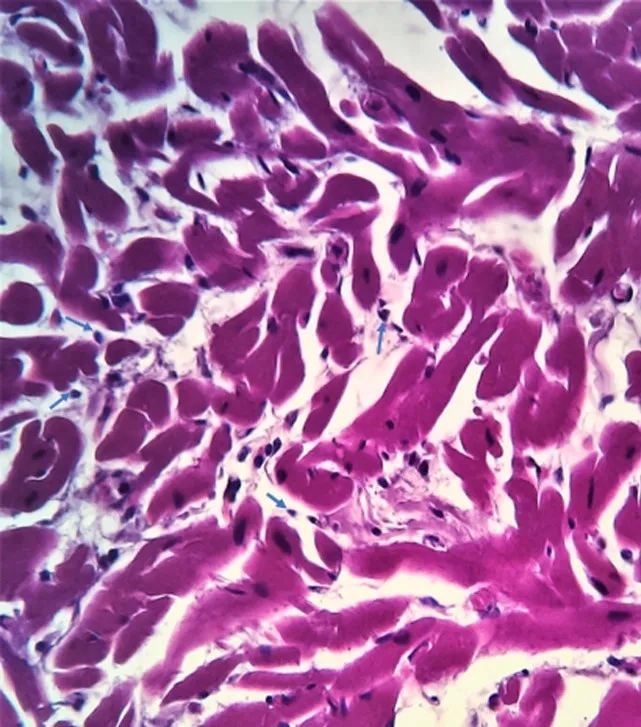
histological section shows myocyte atrophy with mild lymphocyte infiltrate (blue arrows), H&E X400.
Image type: pathology (h&e)